Question: I know I'm missing something very basic about how matplotlib organizes figures and plots, but I've searched the documentation with no result. I have narrowed down my question to something simple that will hopefully help me understand matplotlib a little better.
Given the following piece of code:
'''
x_coords = [1,2,3]
y_coords = [2,3,4]
labels = ['A','B','C']
plt.scatter(x_coords, y_coords, marker = 'o')
for l, x, y in zip(labels, x_coords, y_coords):
plt.annotate(l, xy=(x,y), xytext=(-10,5), textcoords='offset points')
circle = plt.Circle((2,3), 1.5, color='w', ec='k')
fig = plt.gcf()
fig.gca().add_artist(circle)
plt.show()
'''
The circle gets drawn on a layer between the markers and labels of the plotted points. How can I control which layers these elements are drawn on?
Here is the drawn image for a visual reference:

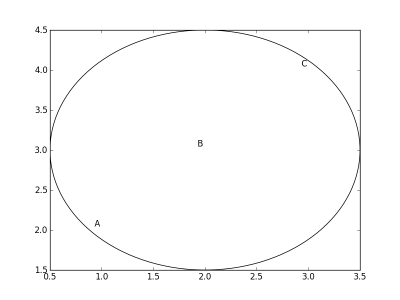
Answer: First of all, the 'circle' in your code is not a <URL>, more specifically a 'Patch'. In matplotlib, a 'Figure' is a top-level 'Artist' which contains other elements, so your title is a bit misleading.
Second, you can place the circle below the other artists by specifying its <URL> kwarg:
'''
circle = plt.Circle((2,3), 1.5, color='w', ec='k', zorder=0)
'''
The artist with the lowest 'zorder' gets drawn on the bottom layer, and the one with the highest gets drawn on top.